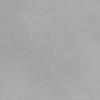
Label: dusty